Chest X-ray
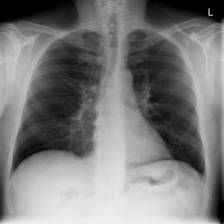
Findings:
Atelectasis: negative
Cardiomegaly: negative
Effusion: negative
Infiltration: negative
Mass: negative
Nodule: negative
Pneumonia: negative
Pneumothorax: negative
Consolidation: negative
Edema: negative
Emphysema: negative
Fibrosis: negative
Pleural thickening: negative
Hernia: negative